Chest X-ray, PA view. Patient: 21 years old, sex F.
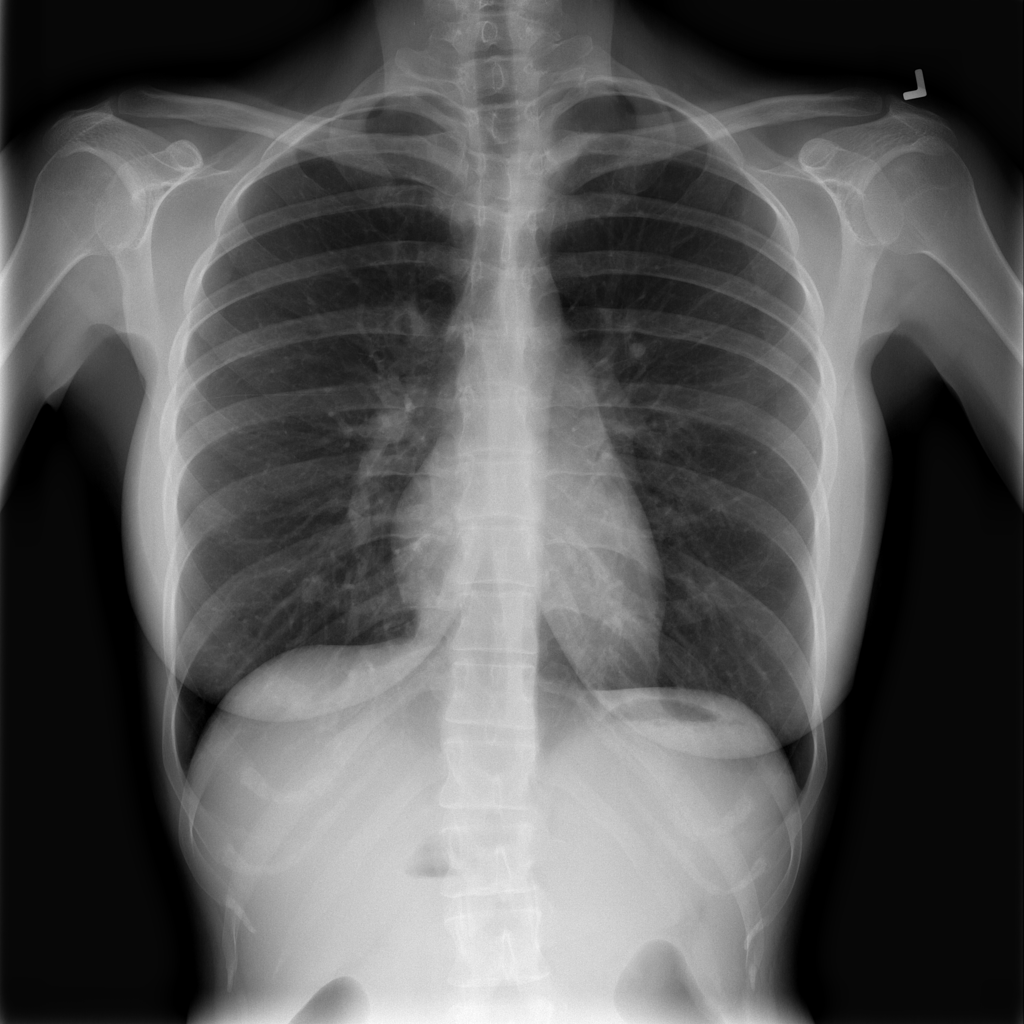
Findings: No Finding